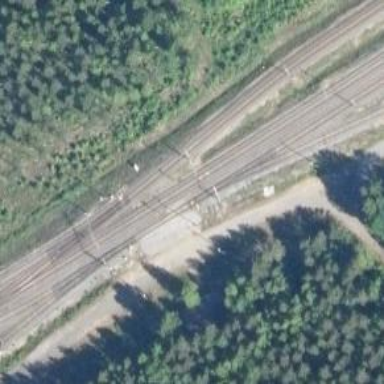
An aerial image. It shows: Railway signal.